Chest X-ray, AP view. Patient: 80 years old, sex M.
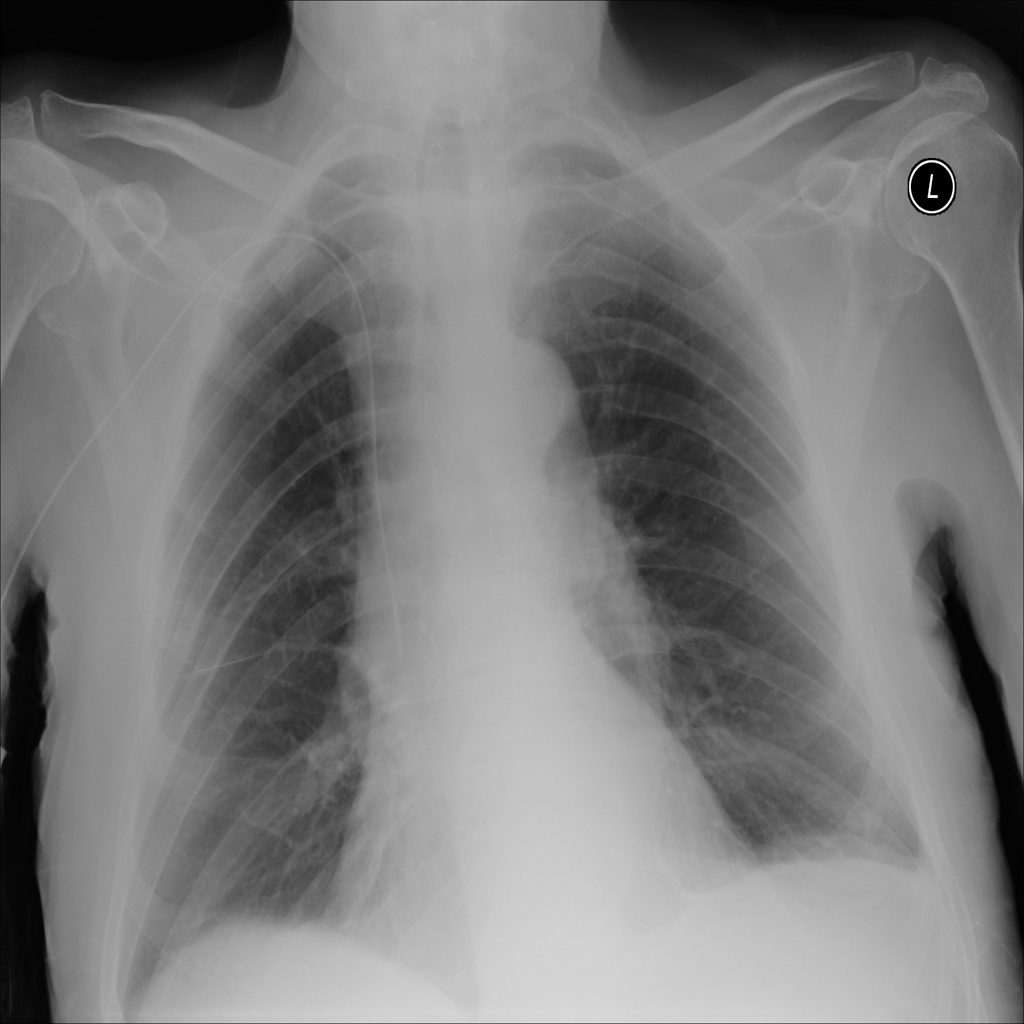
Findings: No Finding